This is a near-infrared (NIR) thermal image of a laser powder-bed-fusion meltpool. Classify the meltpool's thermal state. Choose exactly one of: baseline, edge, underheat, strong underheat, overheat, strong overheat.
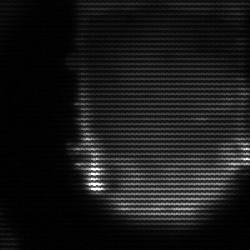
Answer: baseline